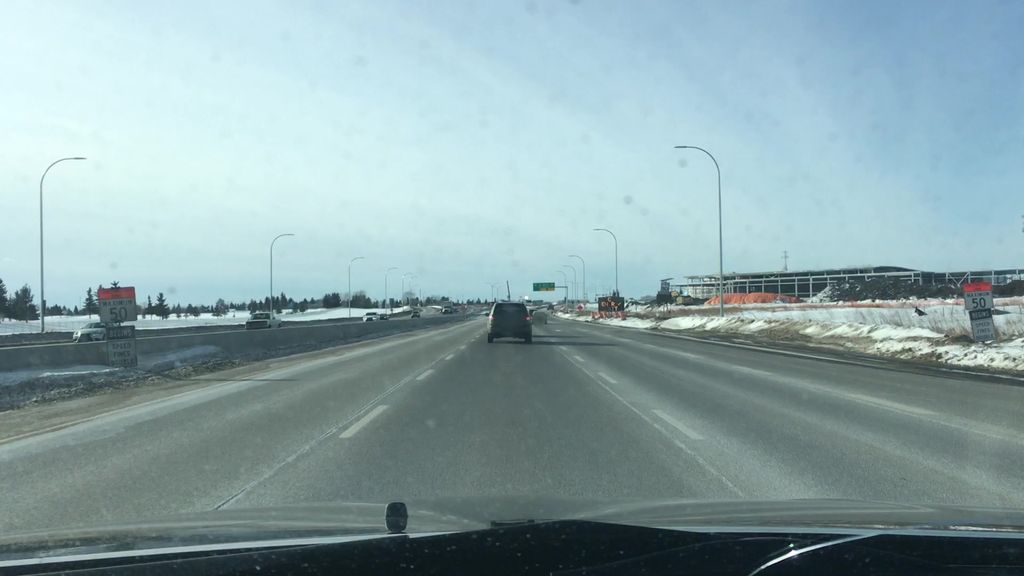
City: edmonton